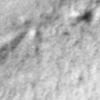
Label: no_change